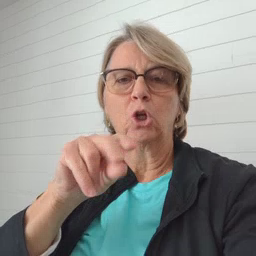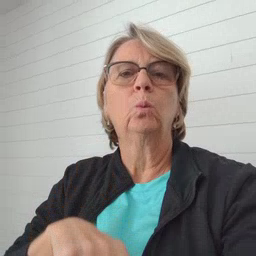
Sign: into